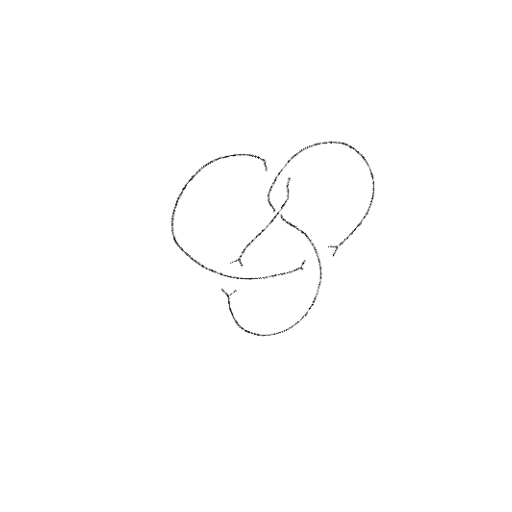
Crossing number: 4